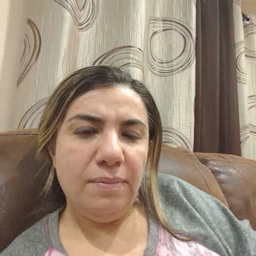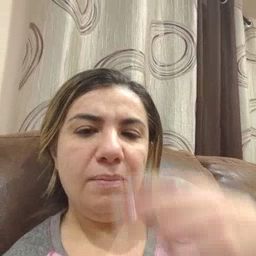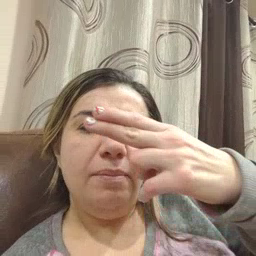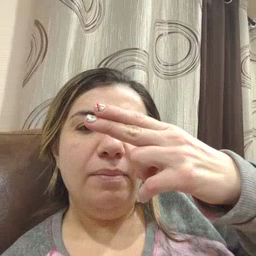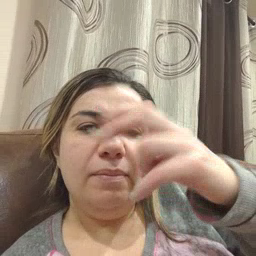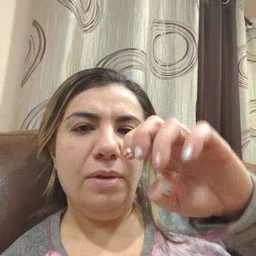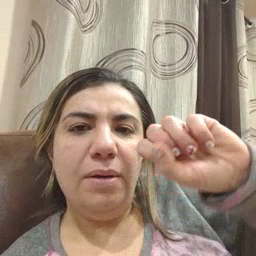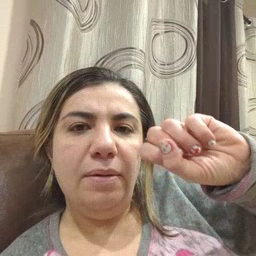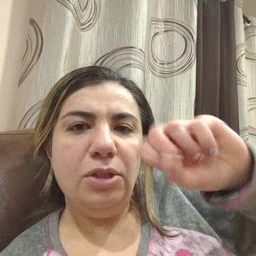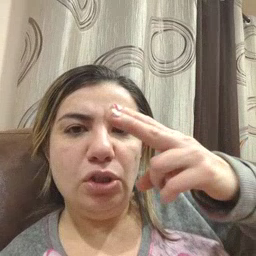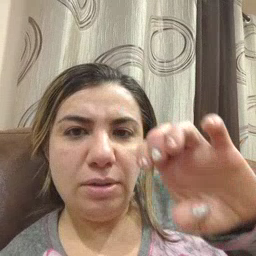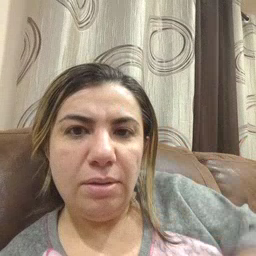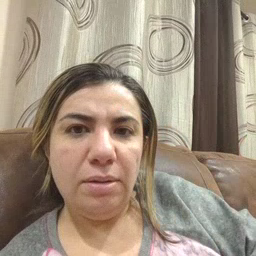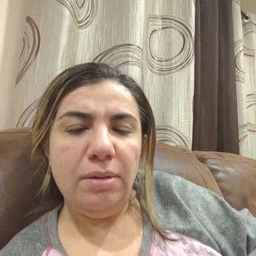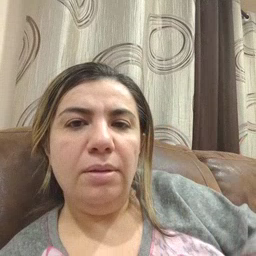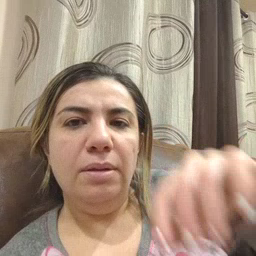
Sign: hesheit